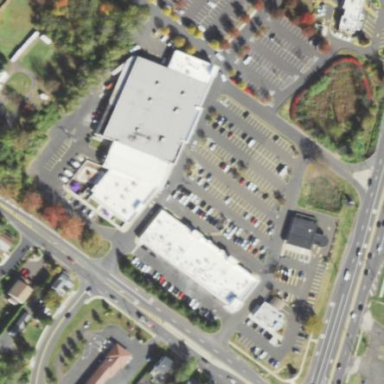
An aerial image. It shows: Retail area.